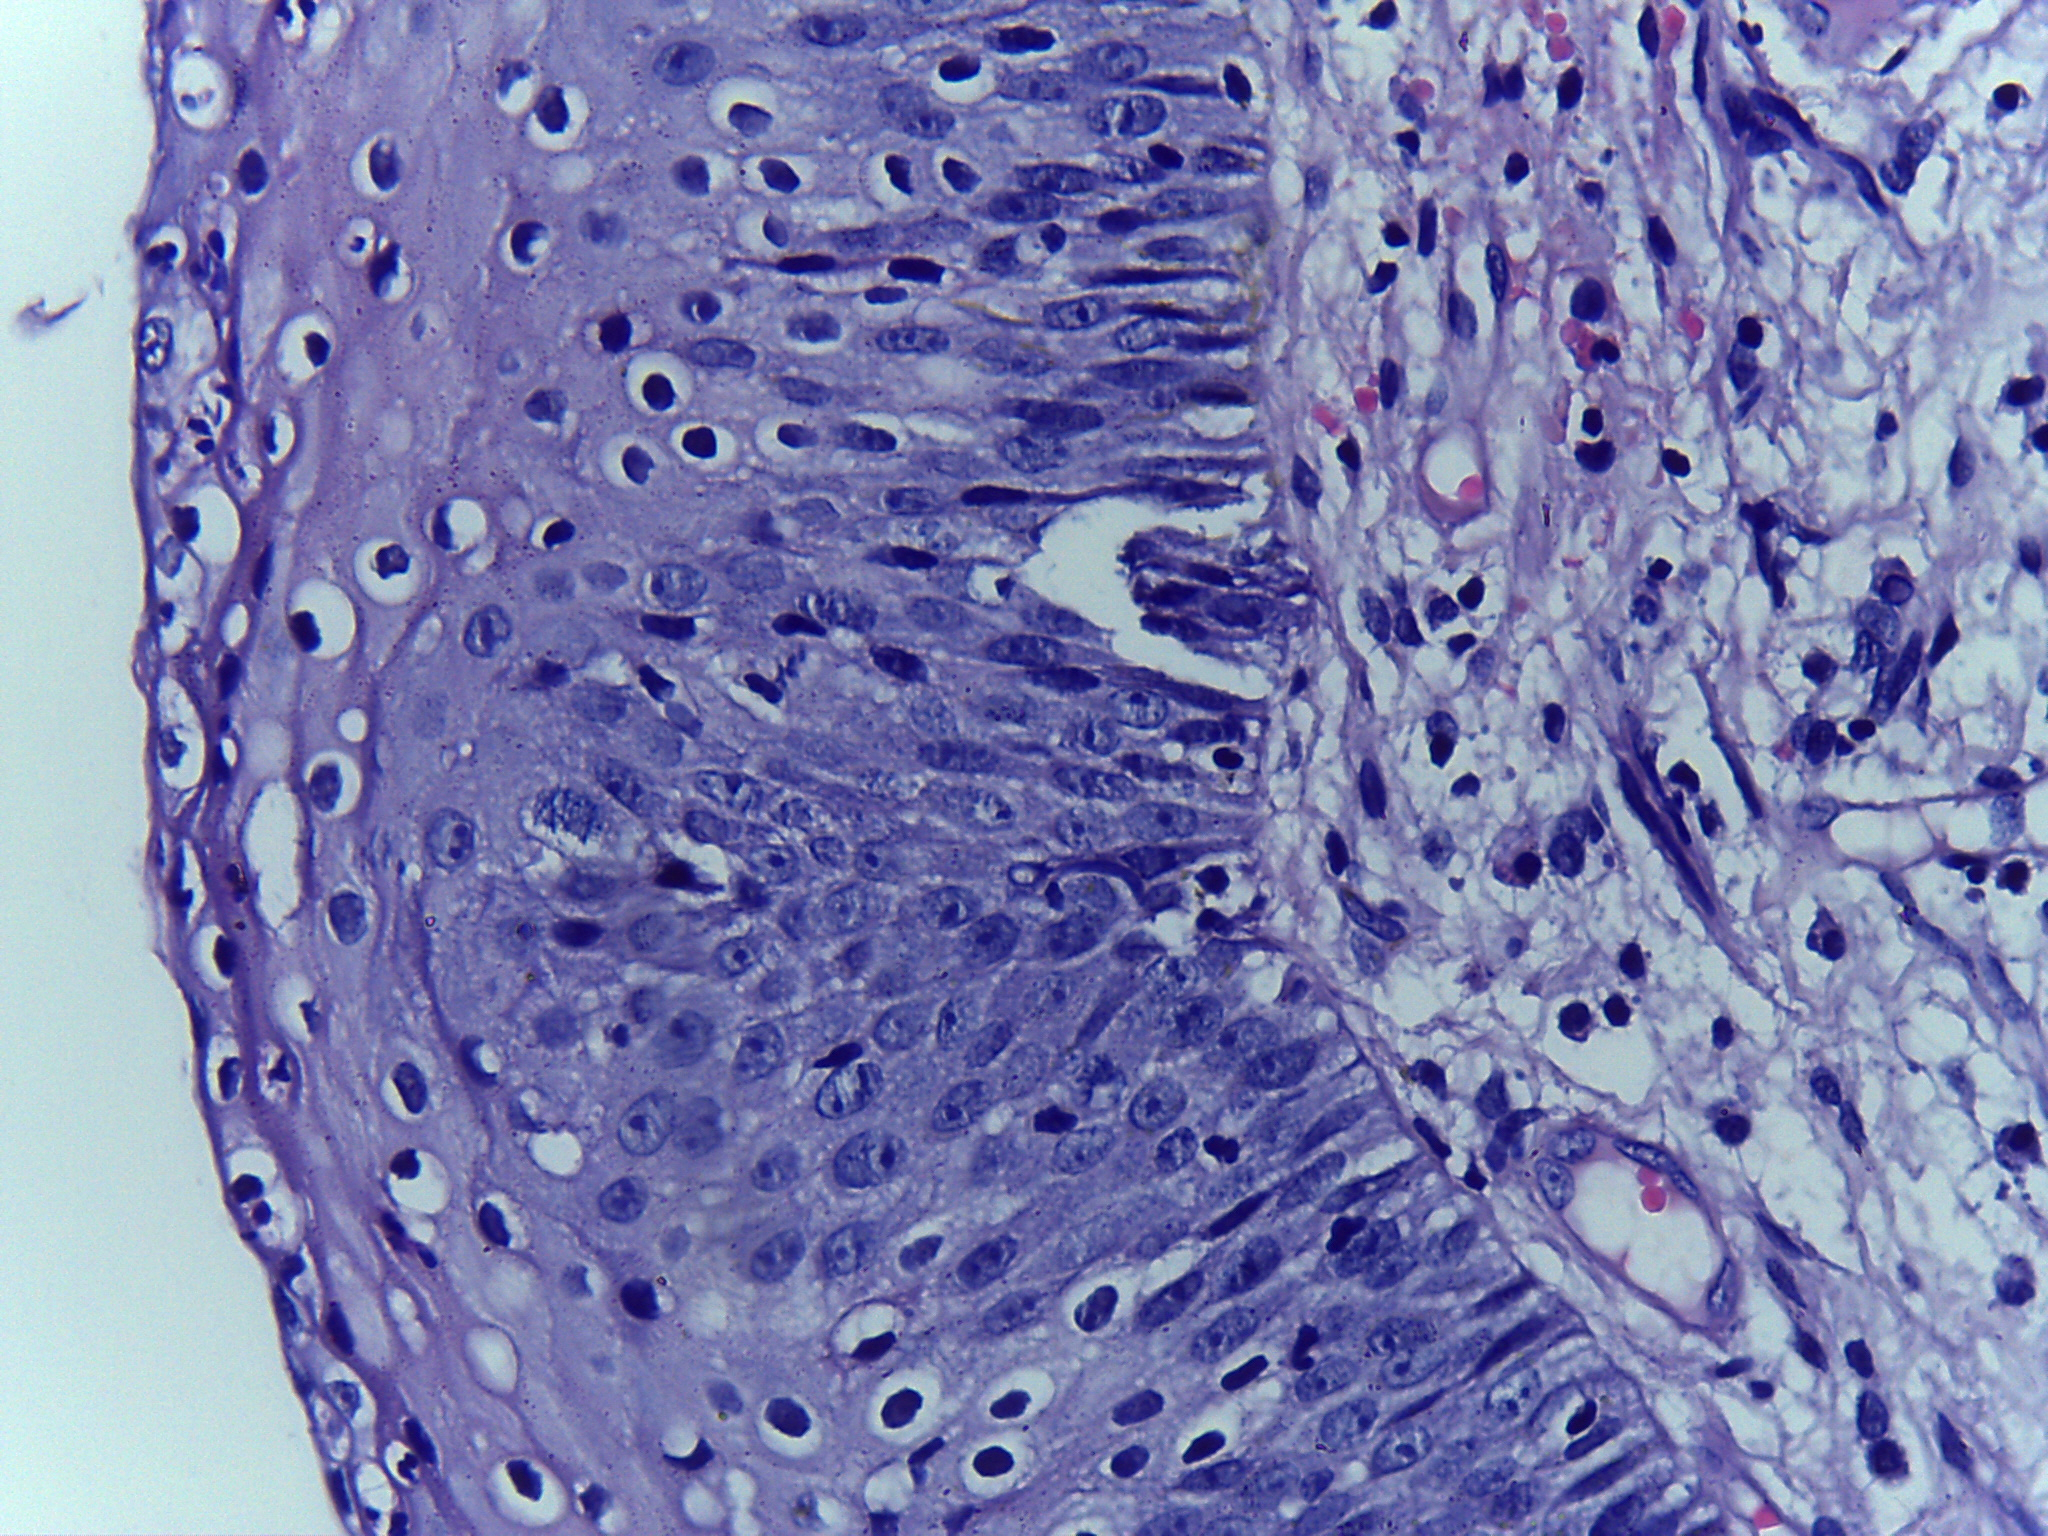
Diagnosis: Normal